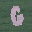
Label: 6